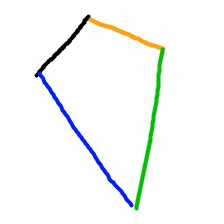
Shape: kite